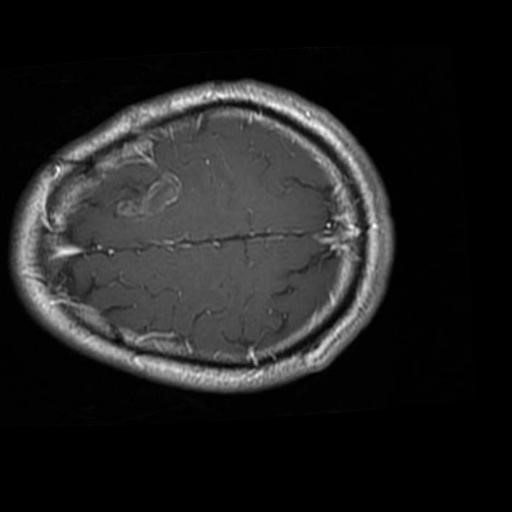
Label: brain_glioma